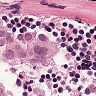
Metastatic tissue present: yes